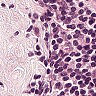
Metastatic tissue present: no